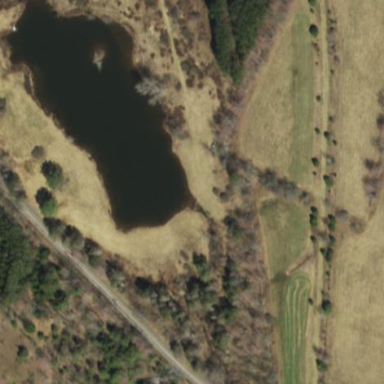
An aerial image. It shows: Peaceful pond surrounded by nature.